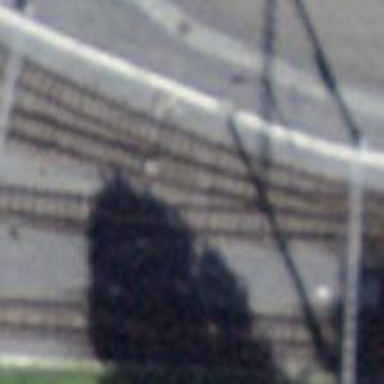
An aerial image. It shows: Railway switch.